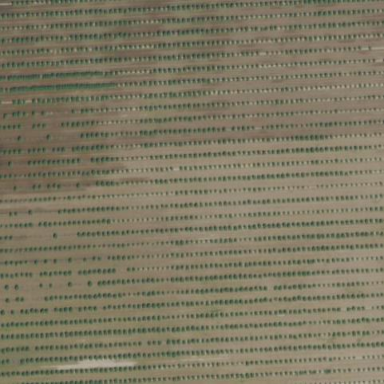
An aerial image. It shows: Almond orchard with rows of almond trees.